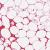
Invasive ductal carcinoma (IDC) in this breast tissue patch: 0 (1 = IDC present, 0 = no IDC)